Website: walmart
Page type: address-validator
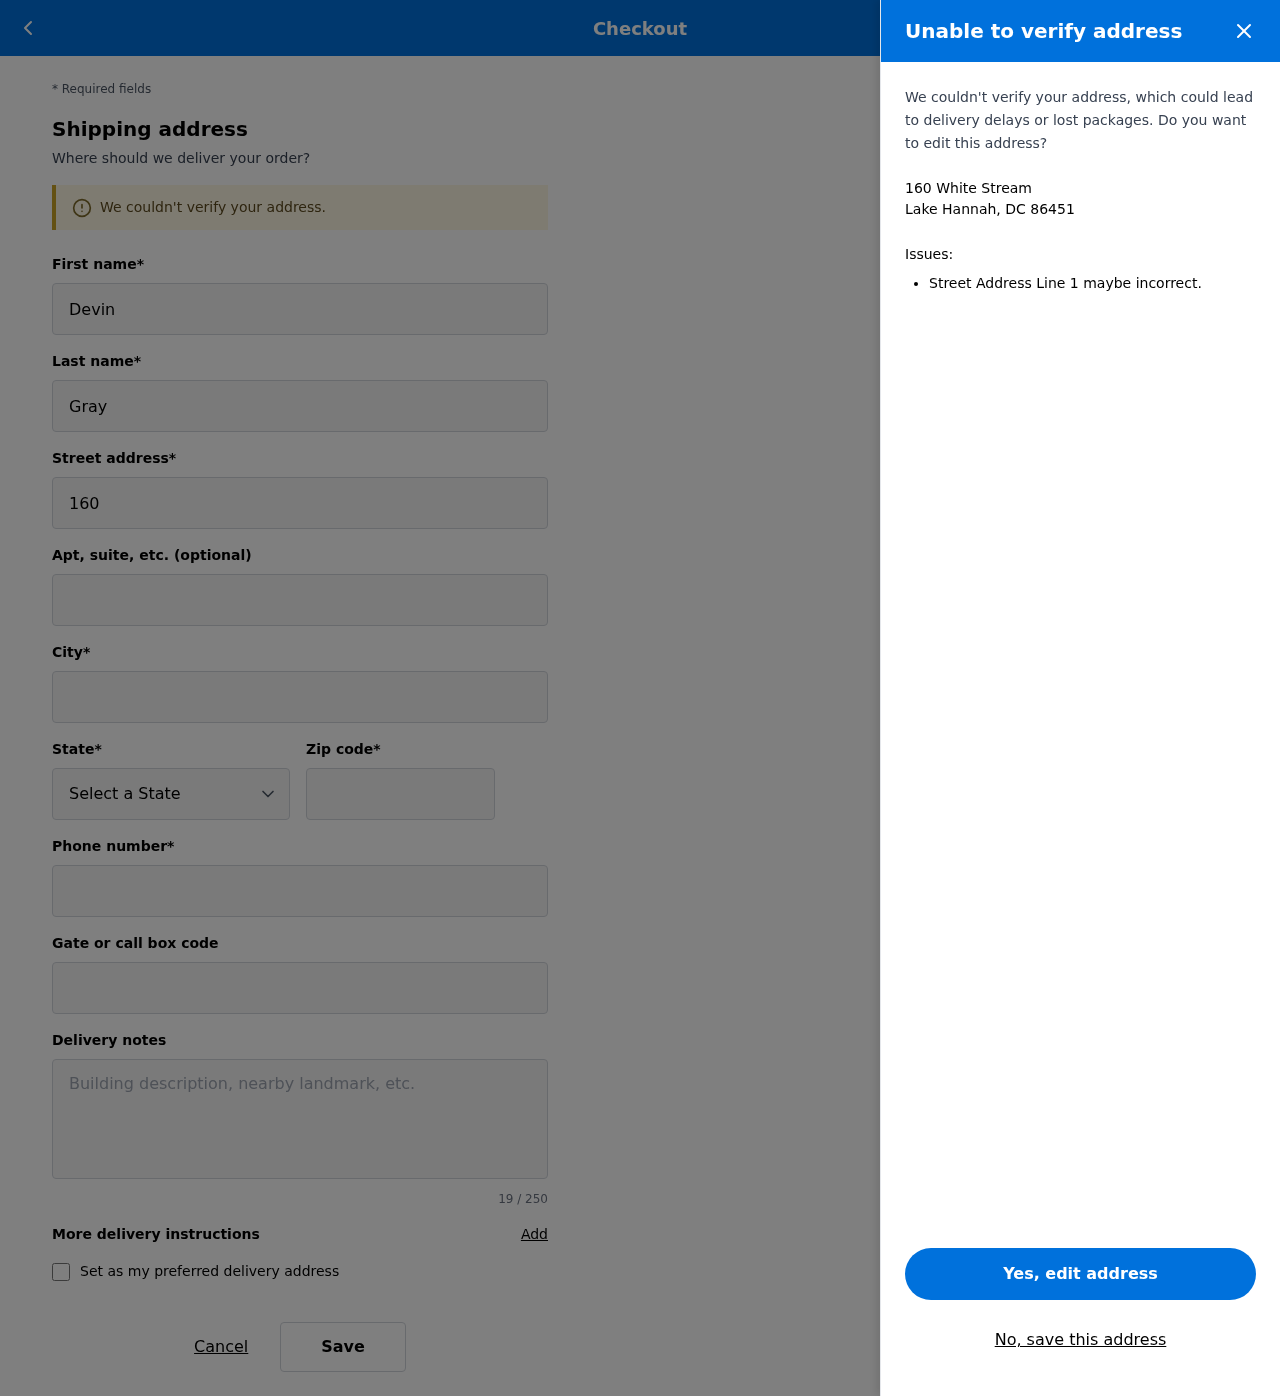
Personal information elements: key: PII_CITY_STATE_ZIP
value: Lake Hannah, DC 86451
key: PII_DELIVERY_INSTRUCTIONS
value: Leave at front door
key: PII_STATE_ABBR
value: DC
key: PII_STREET
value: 160 White Stream
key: PII_FIRSTNAME
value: Devin
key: PII_LASTNAME
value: Gray
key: PII_STREET2
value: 16623 Cheryl Plaza
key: PII_CITY
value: Lake Hannah
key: PII_POSTCODE
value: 86451
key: PII_PHONE
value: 9219736286
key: PII_SECURITY_CODE
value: AR05